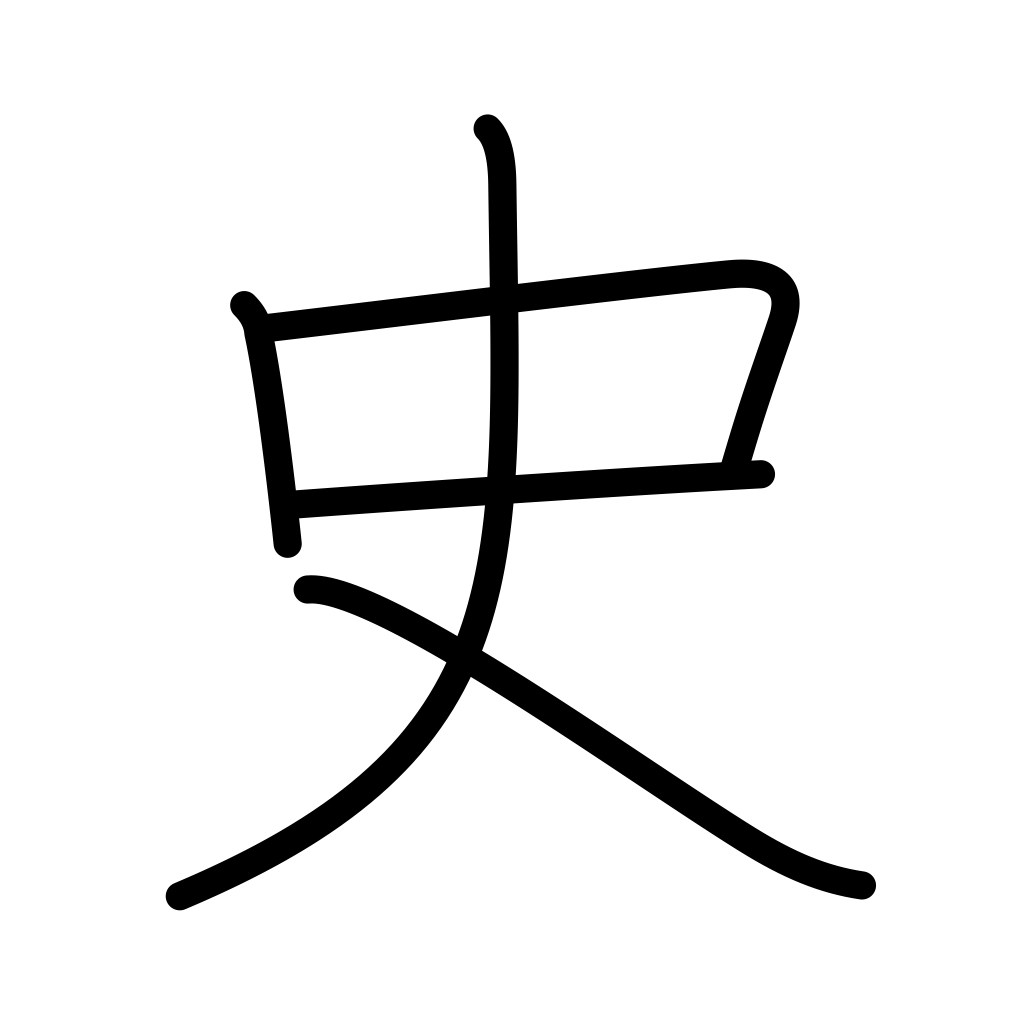
Meaning: history, chronicle